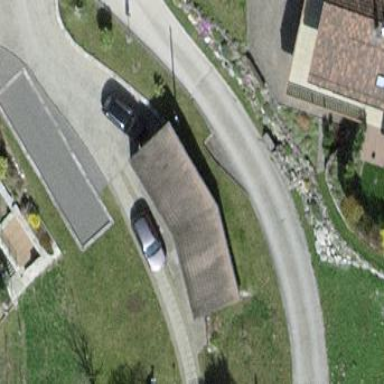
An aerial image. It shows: Carport building.